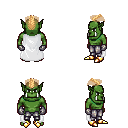
a pixel art fantasy rpg character, male body template, orc, green skin, white cape, metal pants, light blonde short mohawk hairstyle, metal gloves, gold boots, four views (front, back, left, right), 2x2 character sprite sheet, small pixel art, hard edges, no anti-aliasing